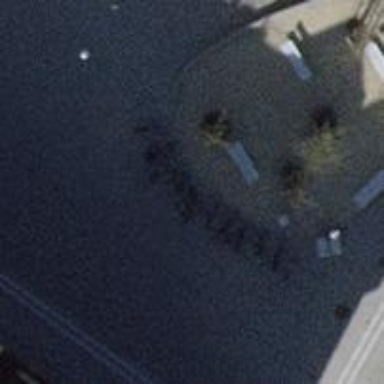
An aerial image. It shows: Bicycle parking area with stands available.